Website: lowes
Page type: review-order
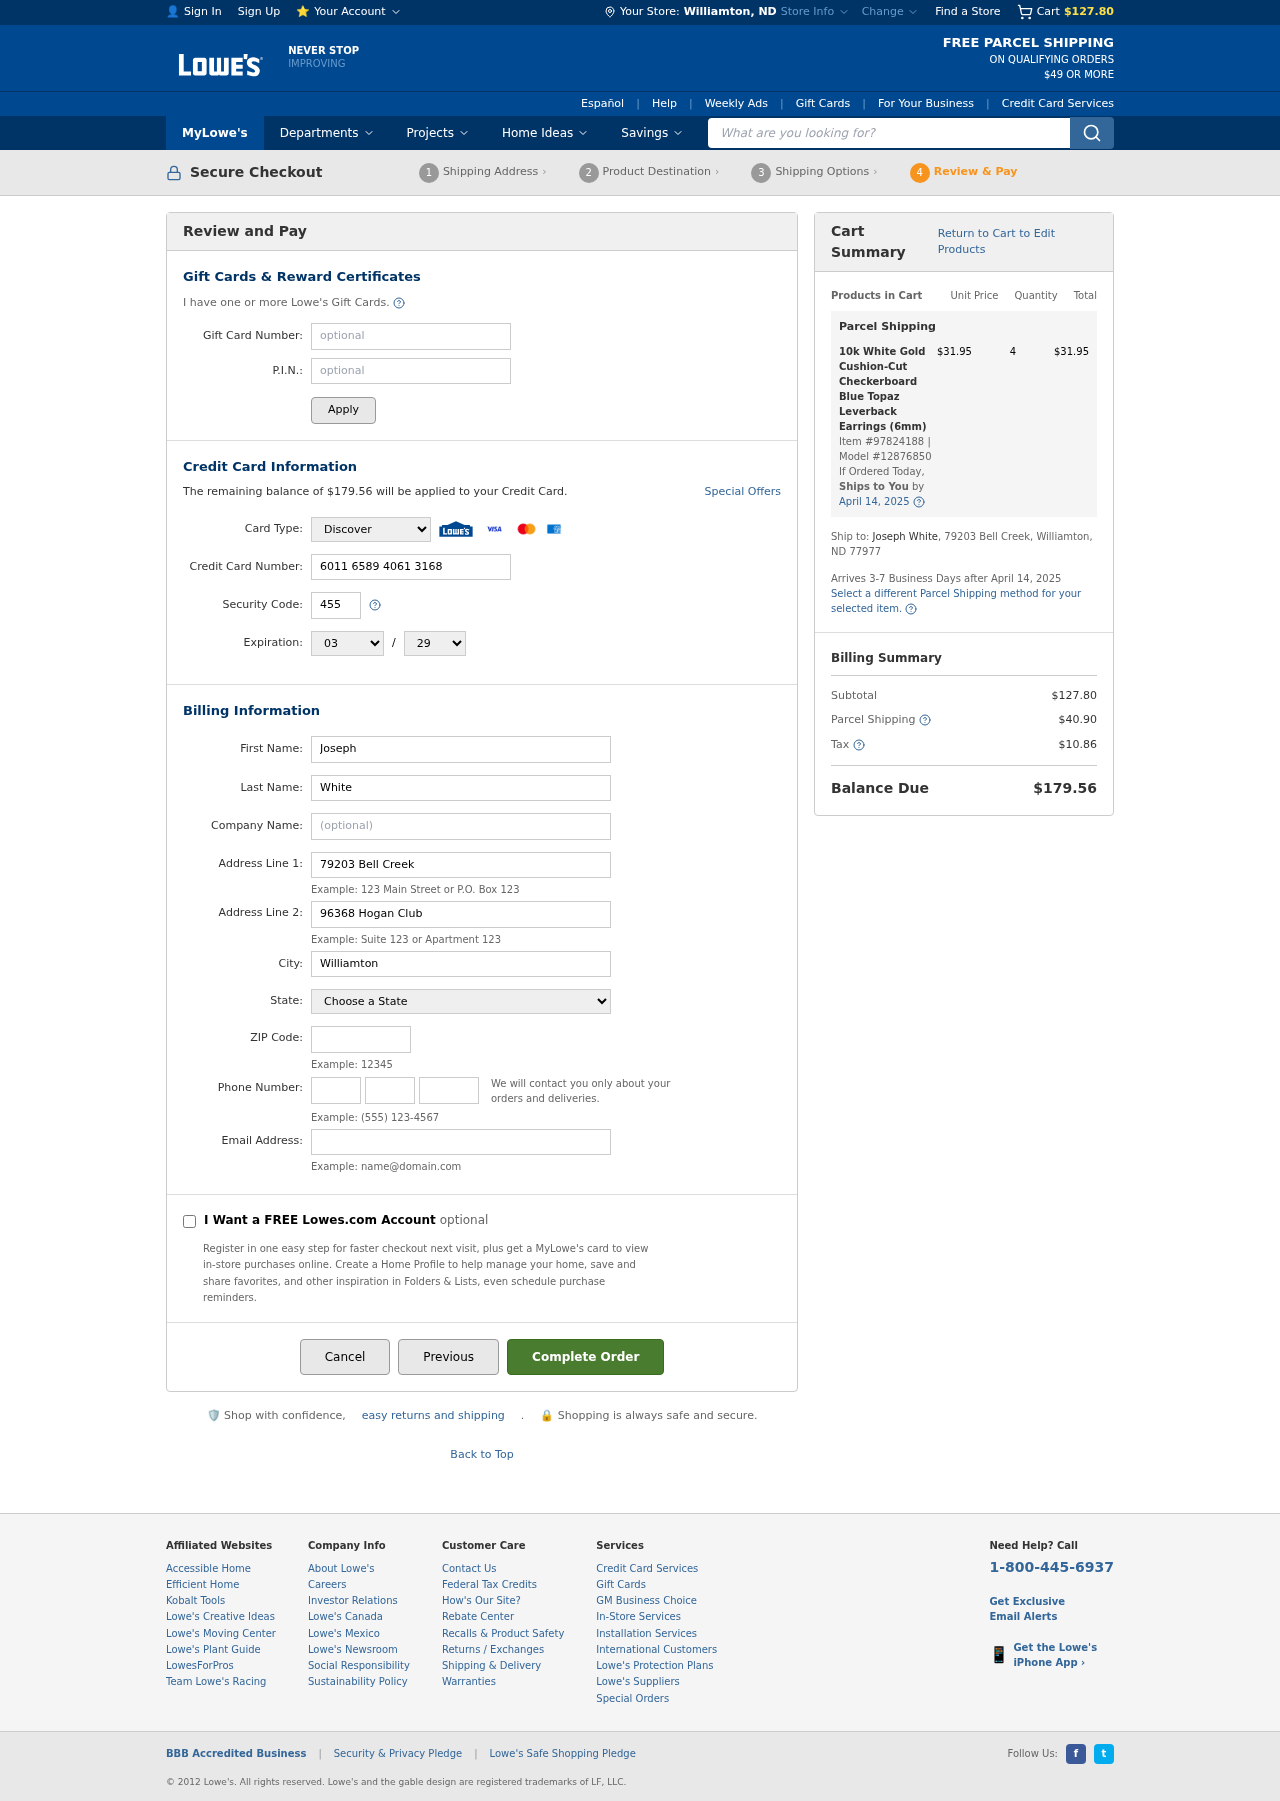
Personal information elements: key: PII_CARD_CVV
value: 455
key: PII_CARD_EXPIRY_MONTH
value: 03
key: PII_CARD_EXPIRY_YEAR
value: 29
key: PII_CARD_NUMBER
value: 6011 6589 4061 3168
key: PII_CARD_TYPE
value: Discover
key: PII_CITY
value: Williamton
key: PII_CITY_STATE
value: Williamton, ND
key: PII_EMAIL
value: jwhite@yahoo.com
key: PII_FIRSTNAME
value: Joseph
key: PII_LASTNAME
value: White
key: PII_PHONE_AREA
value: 607
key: PII_PHONE_PREFIX
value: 347
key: PII_PHONE_SUFFIX
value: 1904
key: PII_POSTCODE
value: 77977
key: PII_STATE
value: North Dakota
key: PII_STREET
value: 79203 Bell Creek
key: PII_STREET2
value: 79203 Bell Creek
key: PII_STREET2
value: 96368 Hogan Club
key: PII_FULLNAME2
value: Joseph White
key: PII_CITY_STATE_ZIP2
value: Williamton, ND 77977
Product elements: key: PRODUCT1_NAME
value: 10k White Gold Cushion-Cut Checkerboard Blue Topaz Leverback Earrings (6mm)
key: PRODUCT1_PRICE
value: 31.95
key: PRODUCT1_QUANTITY
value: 4
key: PRODUCT1_ITEM_NUMBER
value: Item #97824188
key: PRODUCT1_MODEL_NUMBER
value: Model #12876850
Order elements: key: ORDER_SUBTOTAL
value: $127.80
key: ORDER_BALANCE_DUE
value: $179.56
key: ORDER_SHIPPING_DATE
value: April 14, 2025
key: ORDER_ITEM_TOTAL
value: $31.95
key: ORDER_SHIPPING_DATE2
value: April 14, 2025
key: ORDER_SHIPPING_COST
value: $40.90
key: ORDER_TAX
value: $10.86
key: ORDER_TOTAL
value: $179.56
Search elements: key: HEADER_SEARCH
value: What are you looking for?